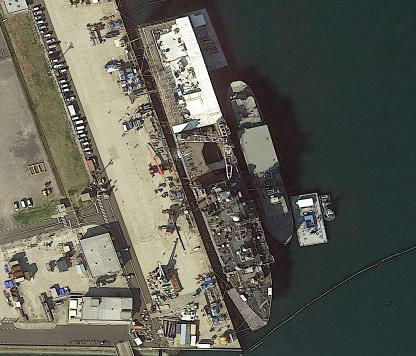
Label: Whitby_Island-class_dock_landing_ship